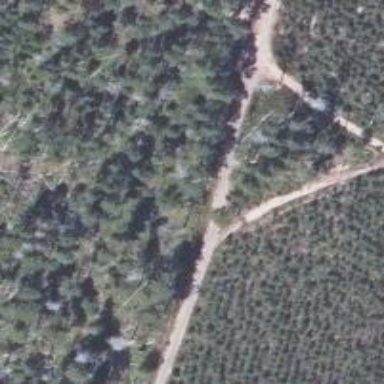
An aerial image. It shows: Track road.